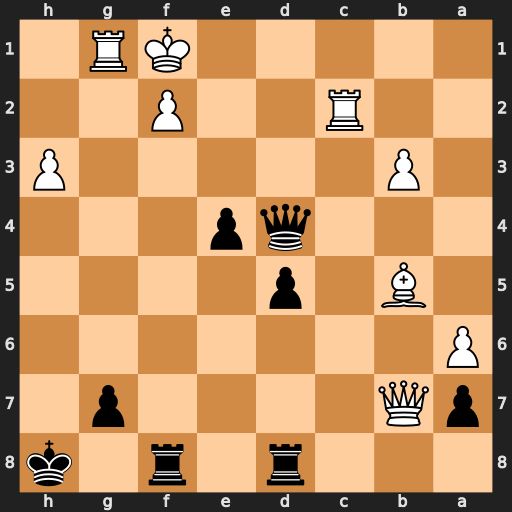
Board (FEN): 3r1r1k/pQ4p1/P7/1B1p4/3qp3/1P5P/2R2P2/5KR1
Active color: b
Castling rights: -
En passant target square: -
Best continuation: Qd1+ Kg2 Qxc2